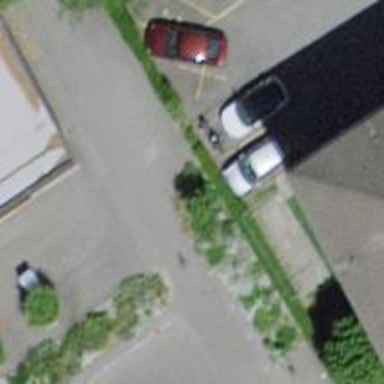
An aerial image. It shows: Road serving as parking aisle.